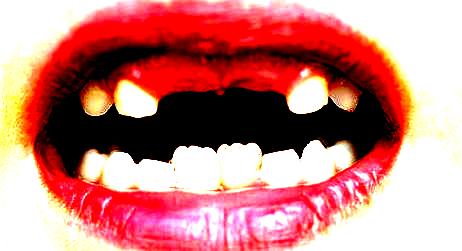
Condition: hypodontia